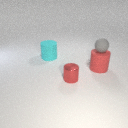
large cyan rubber cylinder to the left of large red rubber cylinder